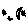
Label: moon